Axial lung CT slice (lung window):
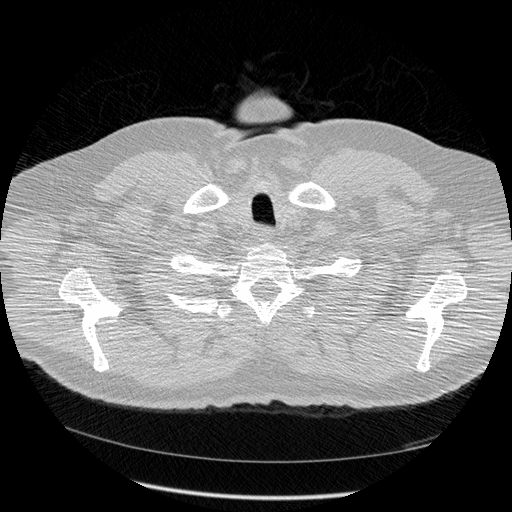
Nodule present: no